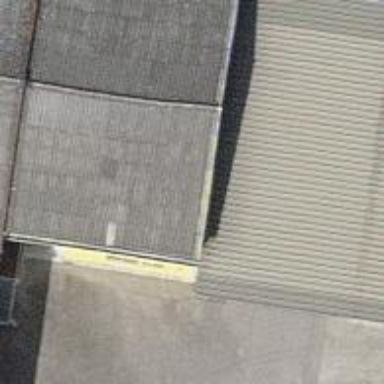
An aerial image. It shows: Car repair shop.